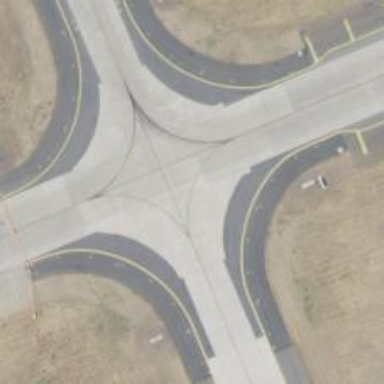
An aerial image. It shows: Image of taxiway at airport.